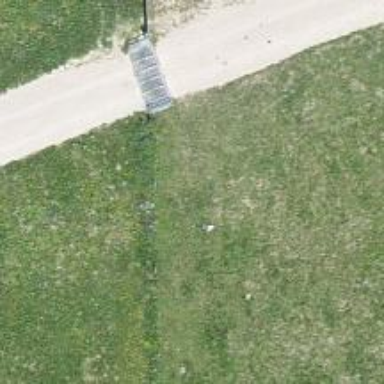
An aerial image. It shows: Gate.